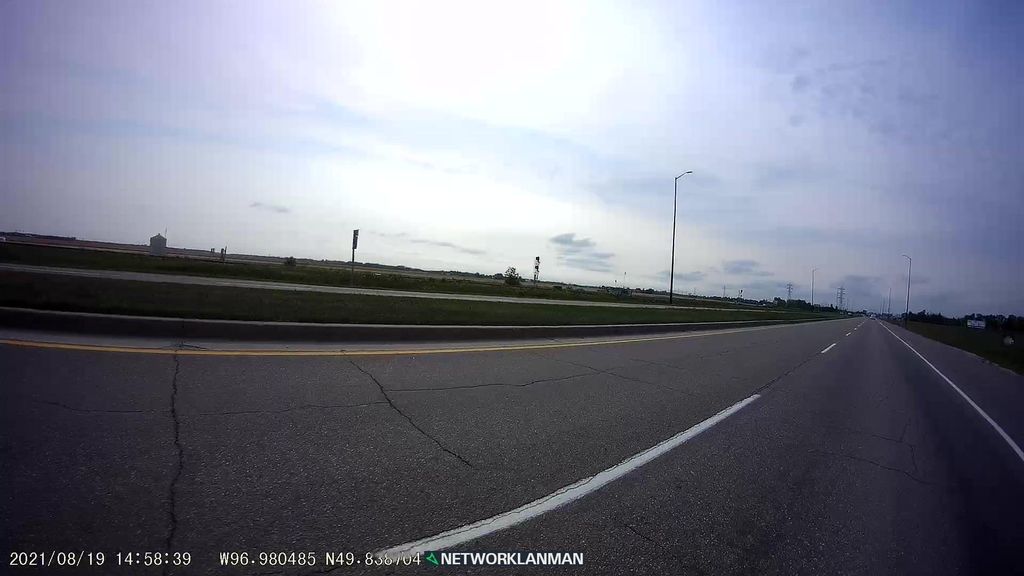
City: winnipeg